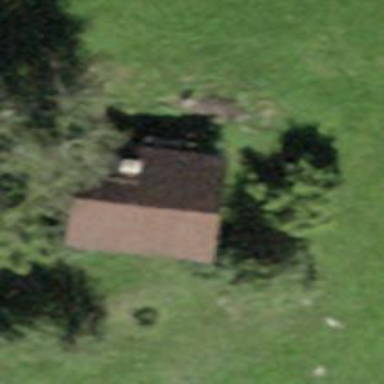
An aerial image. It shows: Bungalow.